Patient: sex M, age 26
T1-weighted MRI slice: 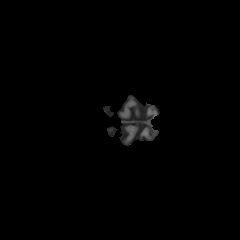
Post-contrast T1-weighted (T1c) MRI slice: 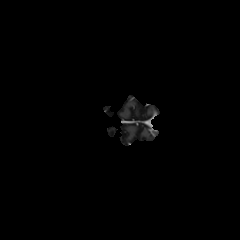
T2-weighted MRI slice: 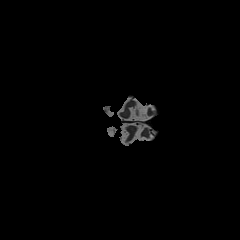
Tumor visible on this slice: no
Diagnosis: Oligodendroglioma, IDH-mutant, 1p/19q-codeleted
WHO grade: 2